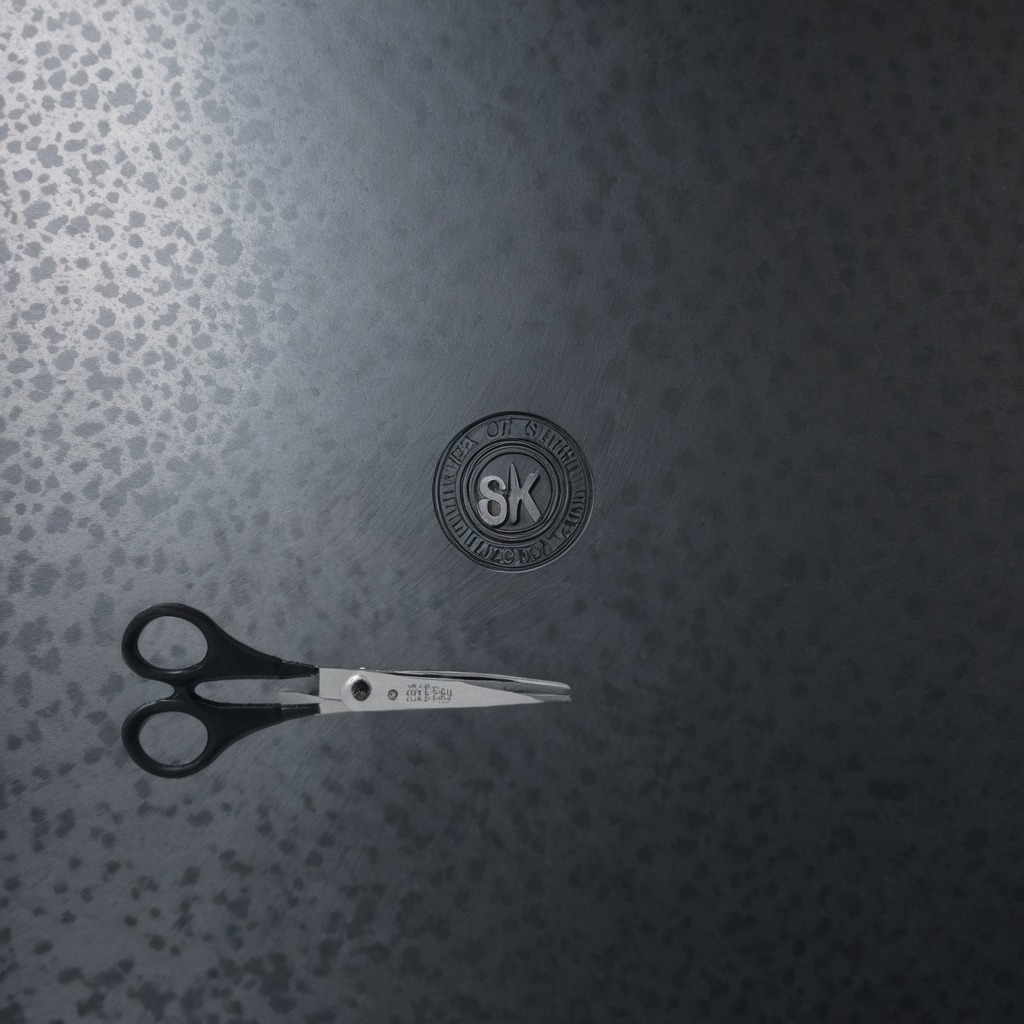
A scissor is lying on the cold steel table in a mining workshop.